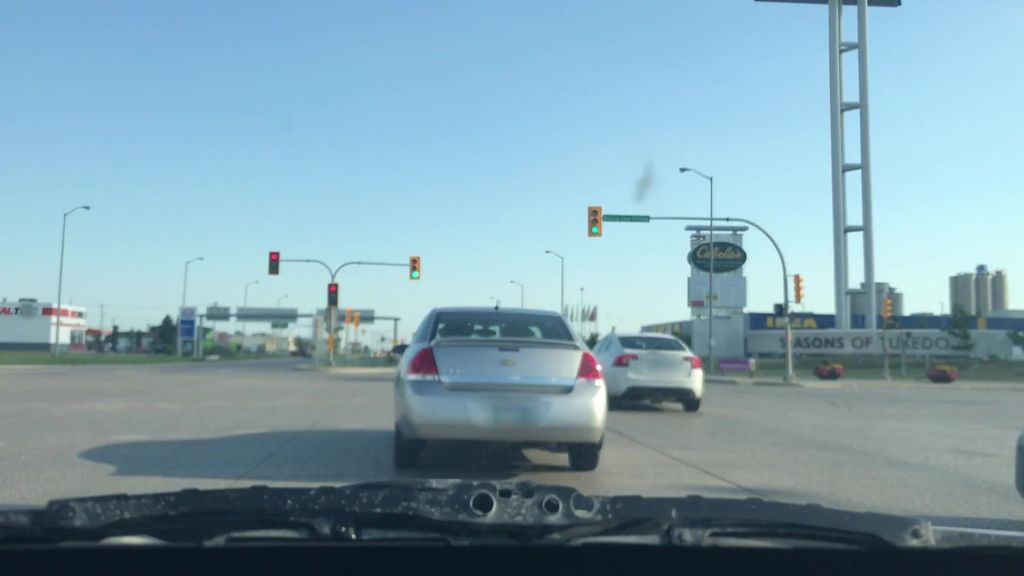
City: winnipeg